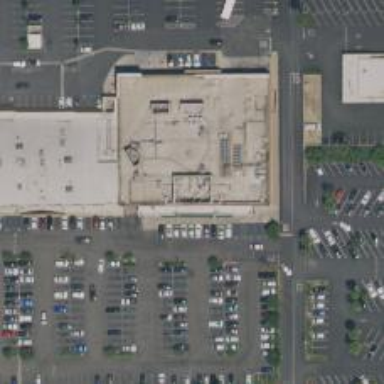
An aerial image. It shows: Supermarket.